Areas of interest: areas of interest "Business Office Building"
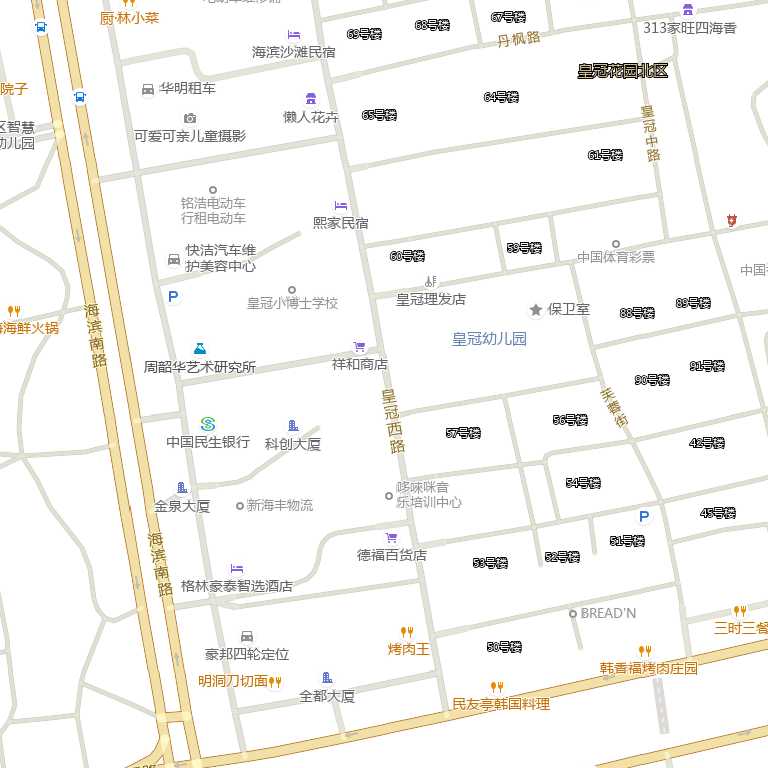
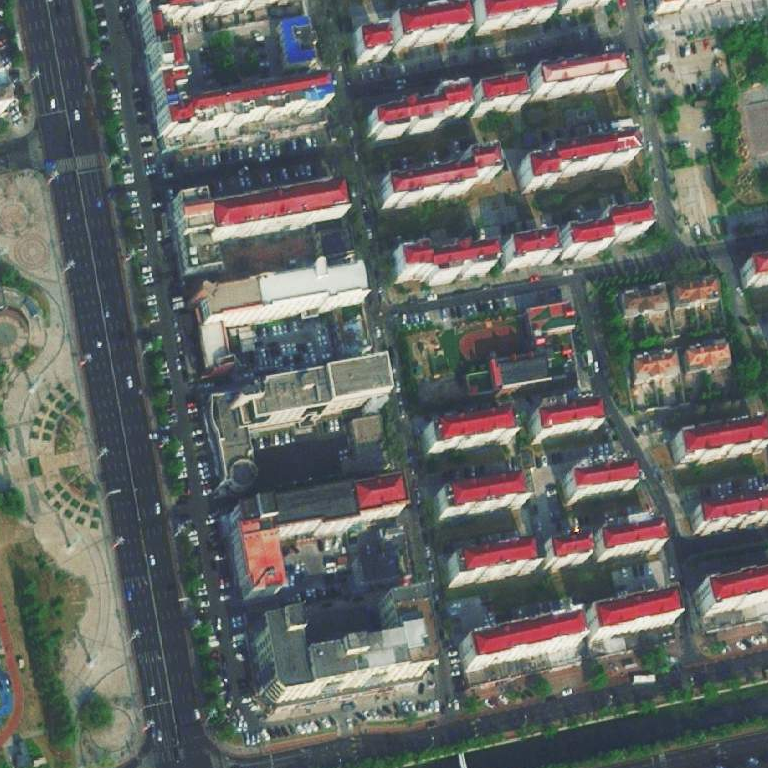